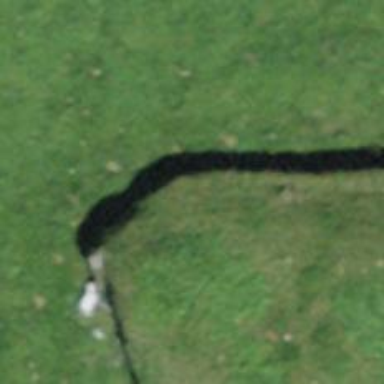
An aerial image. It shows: Wall barrier.